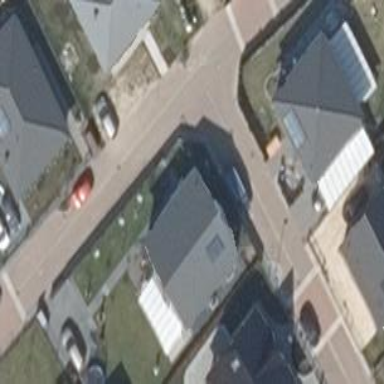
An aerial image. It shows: Detached building with gabled roof.